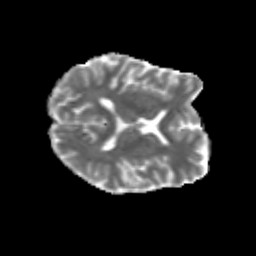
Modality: MD
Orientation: axial
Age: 24
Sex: male
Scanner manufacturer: siemens
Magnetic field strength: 3 T
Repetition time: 3.5 s
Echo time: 0.125 s